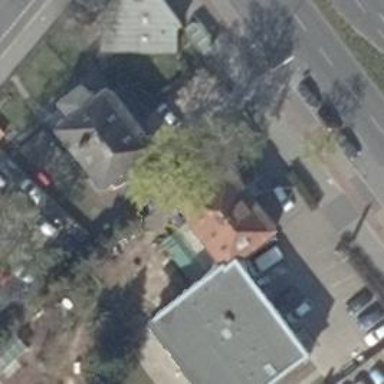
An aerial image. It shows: There is post office in the area.